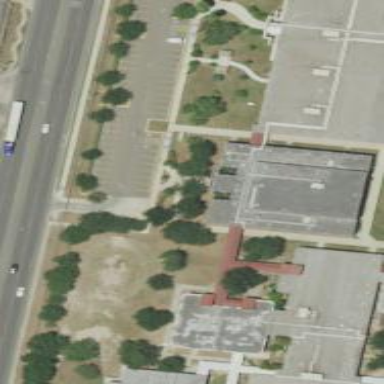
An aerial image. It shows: School building.